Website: lowes
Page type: review-order
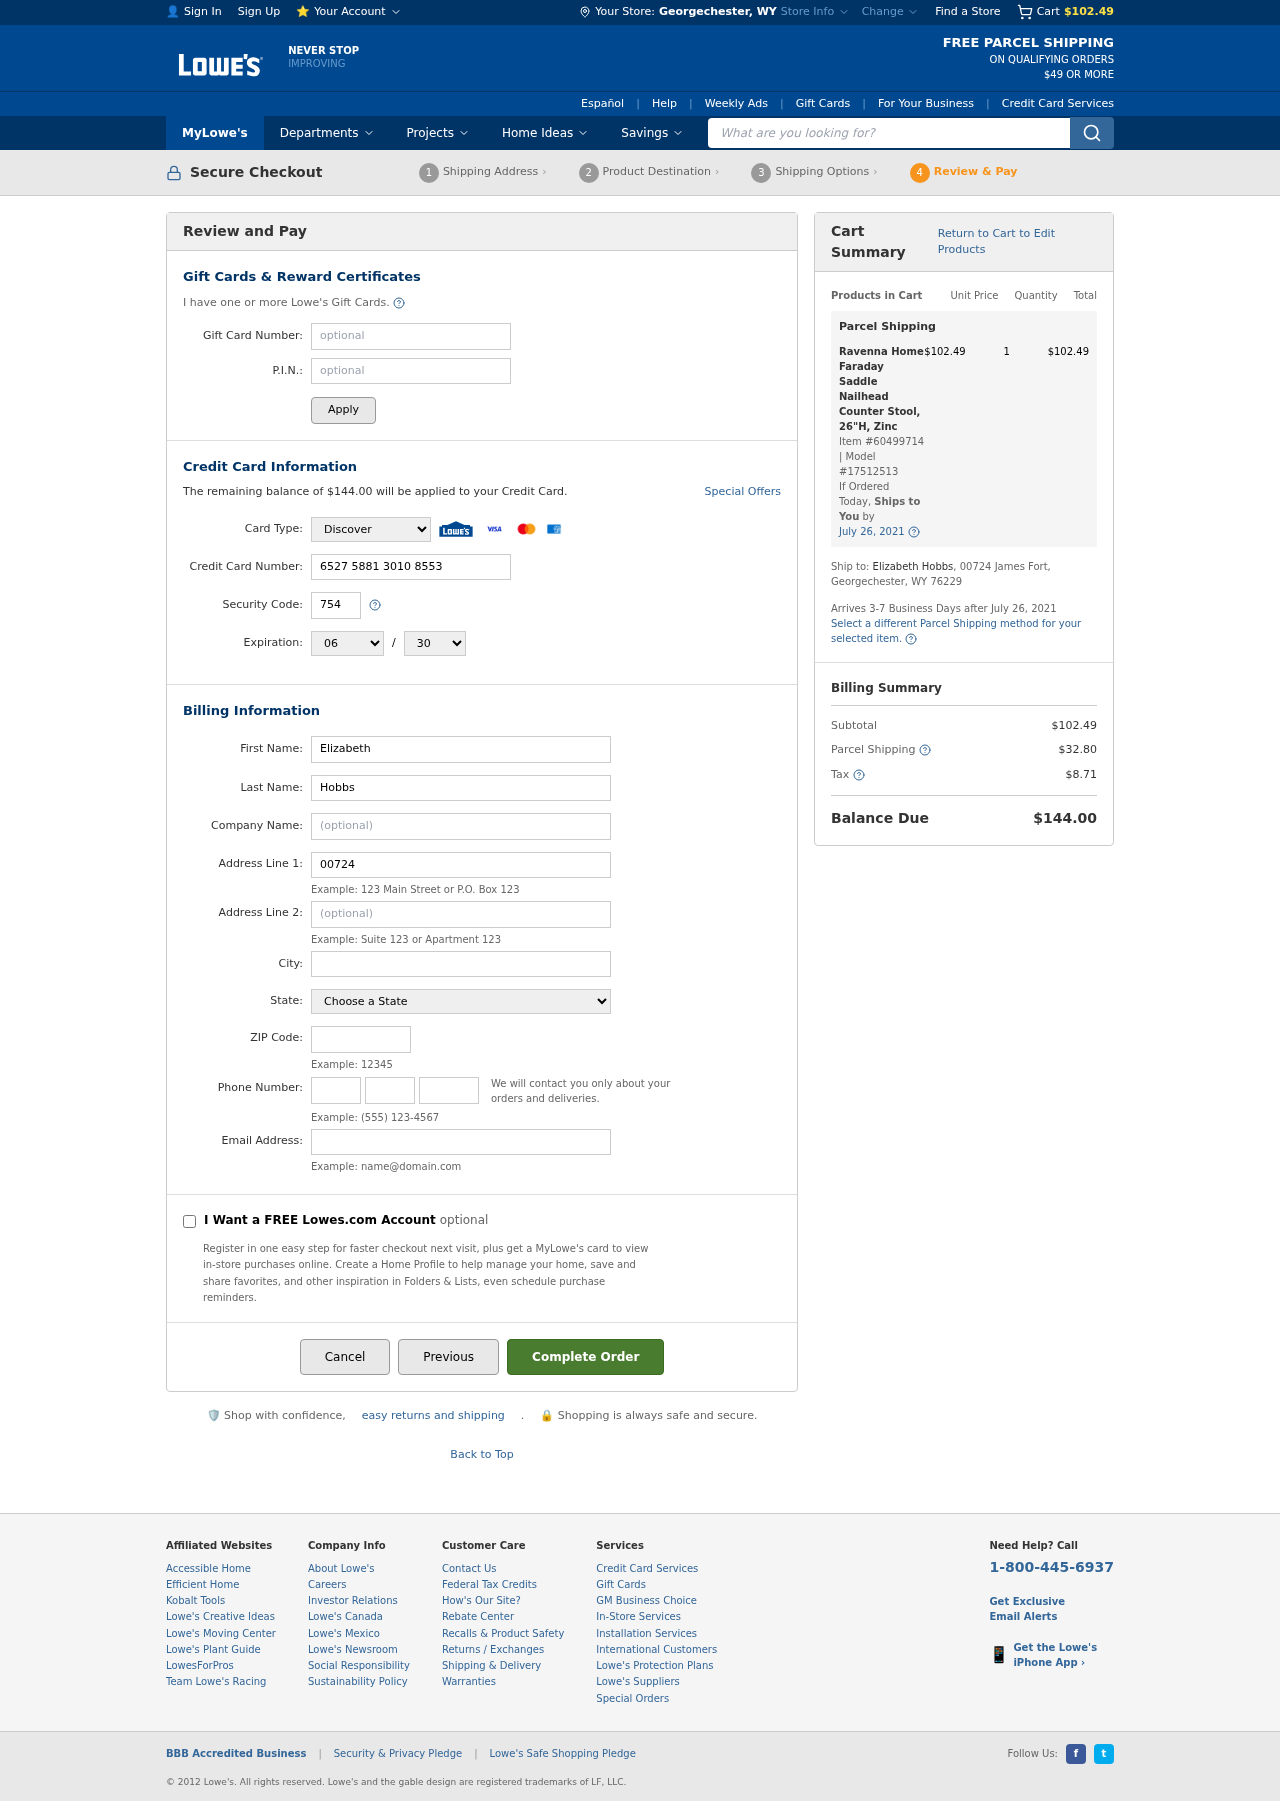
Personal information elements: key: PII_CARD_CVV
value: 754
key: PII_CARD_EXPIRY_MONTH
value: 06
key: PII_CARD_EXPIRY_YEAR
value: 30
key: PII_CARD_NUMBER
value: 6527 5881 3010 8553
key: PII_CARD_TYPE
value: Discover
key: PII_CITY
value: Georgechester
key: PII_CITY_STATE
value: Georgechester, WY
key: PII_EMAIL
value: elizabeth_hobbs@gmail.com
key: PII_FIRSTNAME
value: Elizabeth
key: PII_LASTNAME
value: Hobbs
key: PII_PHONE_AREA
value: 283
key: PII_PHONE_PREFIX
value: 618
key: PII_PHONE_SUFFIX
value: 6118
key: PII_POSTCODE
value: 76229
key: PII_STATE
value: Wyoming
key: PII_STREET
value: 00724 James Fort
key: PII_STREET2
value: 00724 James Fort
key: PII_FULLNAME2
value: Elizabeth Hobbs
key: PII_STATE_ABBR
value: WY
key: PII_POSTCODE_FULL
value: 76229
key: PII_CITY_STATE_ZIP
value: Georgechester, WY 76229
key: PII_POSTCODE_NUMERIC
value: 76229
Product elements: key: PRODUCT1_NAME
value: Ravenna Home Faraday Saddle Nailhead Counter Stool, 26"H, Zinc
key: PRODUCT1_PRICE
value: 102.49
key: PRODUCT1_QUANTITY
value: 1
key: PRODUCT1_ITEM_NUMBER
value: Item #60499714
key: PRODUCT1_MODEL_NUMBER
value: Model #17512513
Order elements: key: ORDER_SUBTOTAL
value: $102.49
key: ORDER_BALANCE_DUE
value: $144.00
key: ORDER_SHIPPING_DATE
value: July 26, 2021
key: ORDER_ITEM_TOTAL
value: $102.49
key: ORDER_SHIPPING_DATE2
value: July 26, 2021
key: ORDER_SHIPPING_COST
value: $32.80
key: ORDER_TAX
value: $8.71
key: ORDER_TOTAL
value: $144.00
Search elements: key: HEADER_SEARCH
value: What are you looking for?